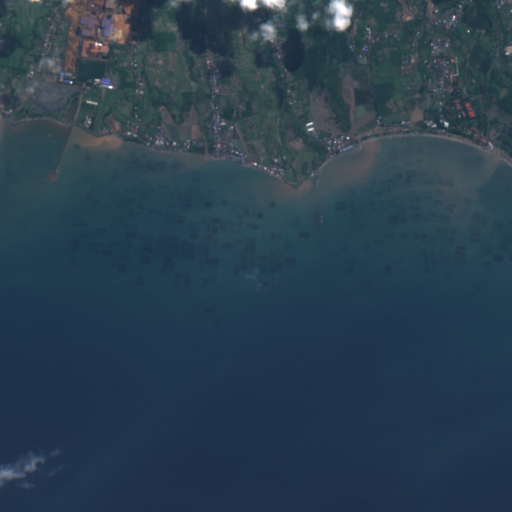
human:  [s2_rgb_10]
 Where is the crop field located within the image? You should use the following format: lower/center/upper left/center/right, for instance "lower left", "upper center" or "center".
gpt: The crop field is located in the upper of the image.
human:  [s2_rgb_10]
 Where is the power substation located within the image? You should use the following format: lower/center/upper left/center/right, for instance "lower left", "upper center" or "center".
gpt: The power substation is located in the upper left of the image.
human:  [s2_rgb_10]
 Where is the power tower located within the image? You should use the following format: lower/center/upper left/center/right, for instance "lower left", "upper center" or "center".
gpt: The power tower is located in the upper left of the image.
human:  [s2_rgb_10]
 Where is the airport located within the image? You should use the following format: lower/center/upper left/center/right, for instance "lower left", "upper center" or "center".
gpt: There is no airport in the image.